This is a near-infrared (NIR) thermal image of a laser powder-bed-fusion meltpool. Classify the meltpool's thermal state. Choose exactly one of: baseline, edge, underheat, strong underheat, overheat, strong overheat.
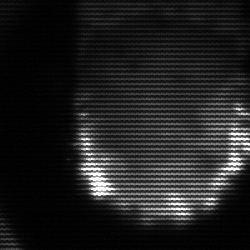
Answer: baseline